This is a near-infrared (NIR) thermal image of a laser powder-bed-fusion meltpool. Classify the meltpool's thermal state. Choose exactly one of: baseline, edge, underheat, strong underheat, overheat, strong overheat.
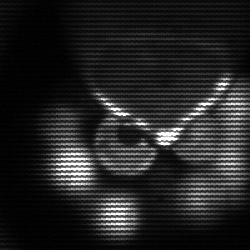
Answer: edge